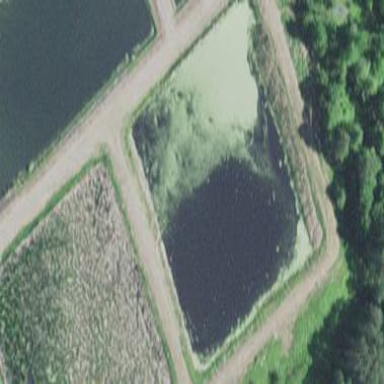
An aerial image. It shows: Treatment reservoir.